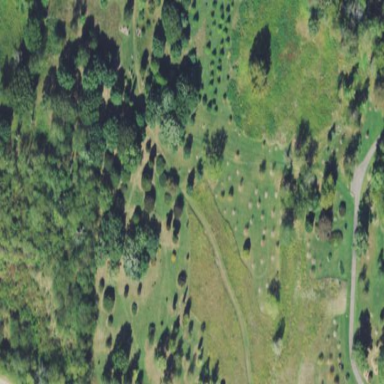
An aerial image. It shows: Orchard.